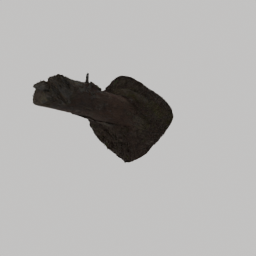
Label: nature